Question: I would like to have a border that is 4px thick pink on the left and 1px grey elsewhere:
'''
border: 1px solid #E5E5E5;
border-left: 4px solid #F24495;
'''
The issue is the join is diagonal so I get a horrible overlay. I tried:
'''
.item:before{
border-left: 4px solid #F24495;
}
'''
But no luck.
## jsFiddle Example
- <URL>
## Screenshot

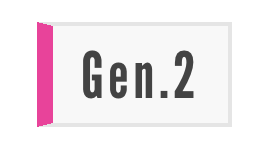
Answer: '.item::before' was the right approach, but it needs a bit of work past a single 'border-left' property. You'll need to make the pseudo element visible ('display: block; content: "";'), position the pseudo element on the left side of '.item', and stretch it to line up with the top and bottom borders properly.
While this can be done manually, I highly recommend using <URL> since it makes updating the widths of borders less error-prone and painful.
'''
.item {
display: inline-block;
padding: 0.2em 0.3em;
background: #f8f8f8;
color: #454545;
/* Set border widths with variables */
--top-border-width: 4px;
--bottom-border-width: var(--top-border-width);
--left-border-width: 16px;
--right-border-width: var(--top-border-width);
/* Set border styles for each side */
border-top: var(--top-border-width) solid #e4e4e4;
border-bottom: var(--bottom-border-width) solid #e4e4e4;
border-right: var(--right-border-width) solid #e4e4e4;
/* Remove the left border and add blank space where the border should be placed */
border-left: 0;
margin-left: var(--left-border-width);
/* Contain the ::before */
position: relative;
}
.item::before {
/* Give the pseudo element substance */
display: block;
content: "";
/* Add a left border with a straight edge */
border-left: var(--left-border-width) solid #f84995;
/* Position pseudo element's border where the normal border would have been placed */
position: absolute;
top: calc(0px - var(--top-border-width));
bottom: calc(0px - var(--bottom-border-width));
left: calc(0px - var(--left-border-width));
}
'''
'''
<h1 class="item">Gen.2</h1>
'''